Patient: sex M, age 36
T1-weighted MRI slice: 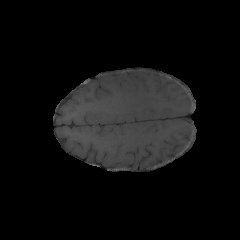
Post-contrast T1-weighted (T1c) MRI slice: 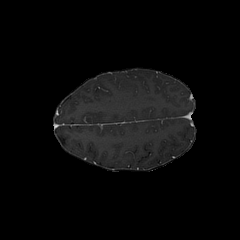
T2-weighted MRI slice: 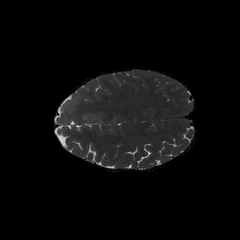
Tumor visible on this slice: no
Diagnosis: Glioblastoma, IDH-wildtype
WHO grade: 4